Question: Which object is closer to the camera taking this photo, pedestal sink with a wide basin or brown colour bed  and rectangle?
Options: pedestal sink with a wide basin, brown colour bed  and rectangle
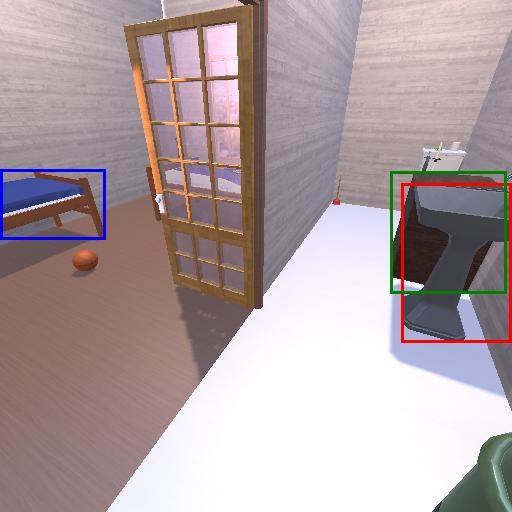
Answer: pedestal sink with a wide basin